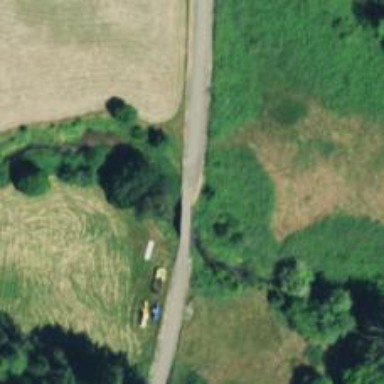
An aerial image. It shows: Unclassified road on bridge.